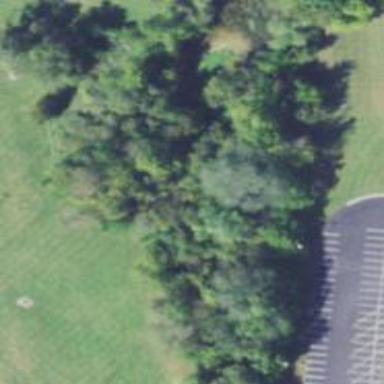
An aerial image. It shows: Disc golf hole.